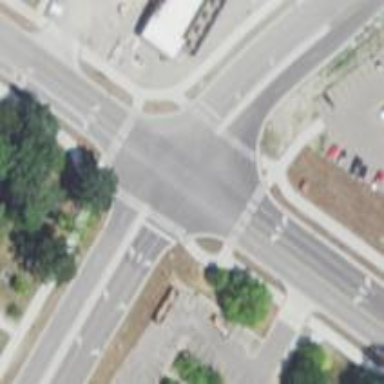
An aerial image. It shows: Marked footway crossing with zebra markings.